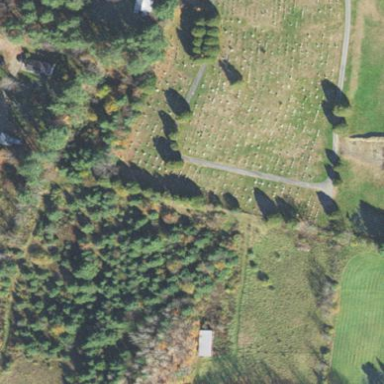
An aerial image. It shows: Grave yard.